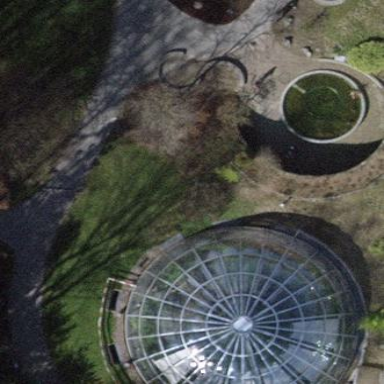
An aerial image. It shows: Greenhouse.